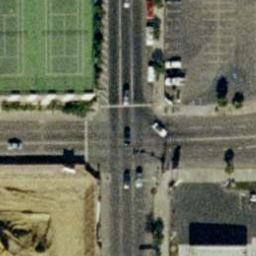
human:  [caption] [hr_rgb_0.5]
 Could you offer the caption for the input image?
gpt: An intersection with some cars on the road .

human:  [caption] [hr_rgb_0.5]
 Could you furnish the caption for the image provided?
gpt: An intersection with some houses and tennis courts at the corners .

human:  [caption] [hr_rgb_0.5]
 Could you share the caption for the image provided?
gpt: A busy intersection with some cars on the road .

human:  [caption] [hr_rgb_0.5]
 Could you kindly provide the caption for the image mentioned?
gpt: A busy intersection only with some houses and tennis courts at the corners .

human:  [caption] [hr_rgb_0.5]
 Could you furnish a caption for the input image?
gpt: An intersection with two roads vertical to each other .